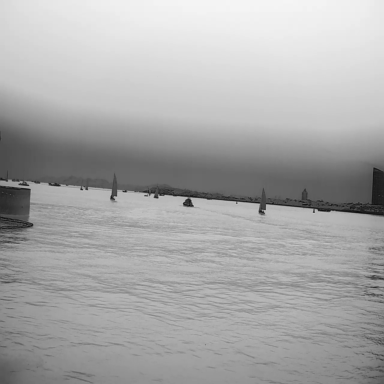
There is a container_ship in the infrared image.